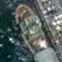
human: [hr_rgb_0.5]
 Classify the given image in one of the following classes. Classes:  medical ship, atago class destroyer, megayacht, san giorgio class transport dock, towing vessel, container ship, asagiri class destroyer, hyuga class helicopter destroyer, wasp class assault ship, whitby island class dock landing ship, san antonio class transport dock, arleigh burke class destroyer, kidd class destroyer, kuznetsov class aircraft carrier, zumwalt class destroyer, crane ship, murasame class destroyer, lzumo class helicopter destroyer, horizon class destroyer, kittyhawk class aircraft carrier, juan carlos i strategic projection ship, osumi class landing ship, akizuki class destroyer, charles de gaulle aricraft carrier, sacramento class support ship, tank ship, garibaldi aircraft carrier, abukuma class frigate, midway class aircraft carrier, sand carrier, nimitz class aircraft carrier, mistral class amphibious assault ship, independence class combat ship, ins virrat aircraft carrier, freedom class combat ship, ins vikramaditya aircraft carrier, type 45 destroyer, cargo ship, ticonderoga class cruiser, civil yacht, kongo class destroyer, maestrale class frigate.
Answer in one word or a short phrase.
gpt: Towing vessel